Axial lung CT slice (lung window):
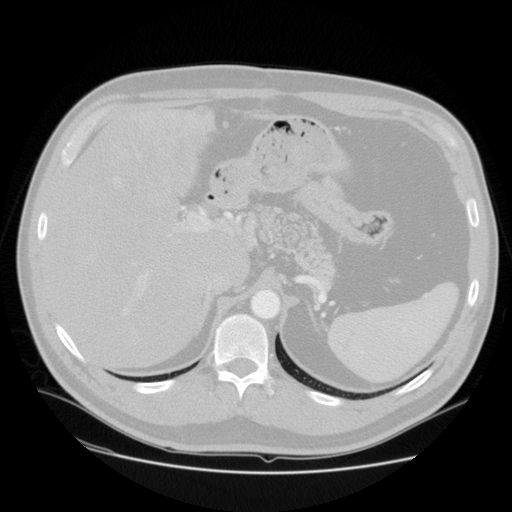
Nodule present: no